Field crop: maize
Growth stage: 2
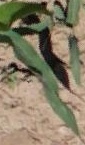
Species: maize